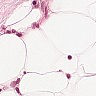
Metastatic tissue present: no